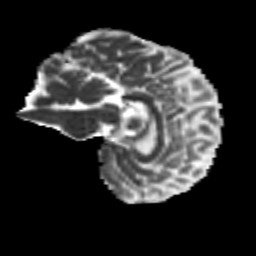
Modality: MD
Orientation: sagittal
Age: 36
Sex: male
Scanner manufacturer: siemens
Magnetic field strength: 3 T
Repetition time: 8.6 s
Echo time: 0.095 s